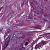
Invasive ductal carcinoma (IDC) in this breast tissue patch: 1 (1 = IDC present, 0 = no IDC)